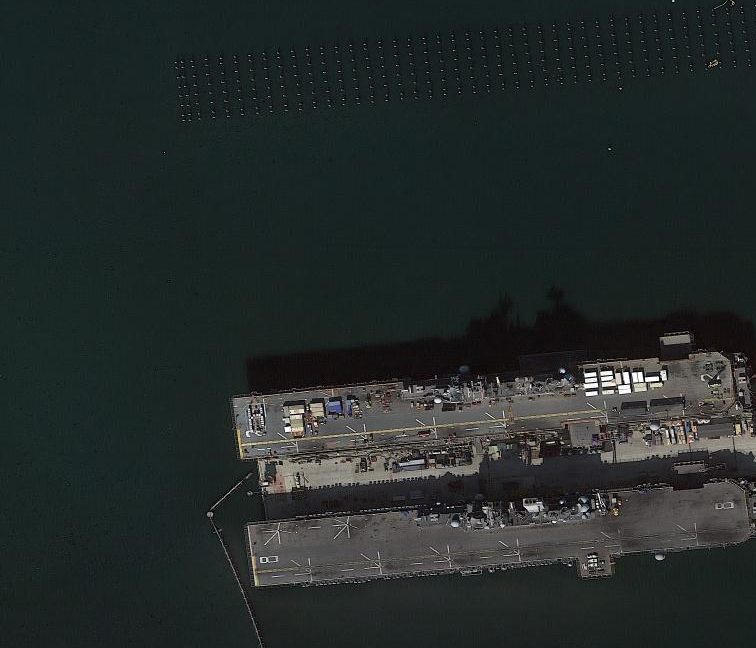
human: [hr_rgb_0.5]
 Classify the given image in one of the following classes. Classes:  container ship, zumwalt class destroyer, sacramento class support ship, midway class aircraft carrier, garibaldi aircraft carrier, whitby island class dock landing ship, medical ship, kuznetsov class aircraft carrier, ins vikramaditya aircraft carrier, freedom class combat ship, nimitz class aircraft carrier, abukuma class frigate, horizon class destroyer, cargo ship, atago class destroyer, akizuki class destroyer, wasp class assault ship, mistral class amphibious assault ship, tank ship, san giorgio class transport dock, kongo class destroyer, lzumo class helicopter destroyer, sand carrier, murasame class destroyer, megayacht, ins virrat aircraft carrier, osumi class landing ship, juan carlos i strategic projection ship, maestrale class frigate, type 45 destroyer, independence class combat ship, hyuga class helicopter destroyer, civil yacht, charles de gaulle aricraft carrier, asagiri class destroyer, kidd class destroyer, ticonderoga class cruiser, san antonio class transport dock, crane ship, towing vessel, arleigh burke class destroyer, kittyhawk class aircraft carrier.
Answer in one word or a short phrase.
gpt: Wasp class assault ship